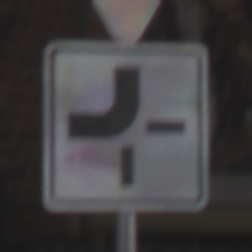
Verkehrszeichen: VerlaufVorfahrtsstrasse2
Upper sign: VorfahrtGewaehren
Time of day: Midday
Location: Roofed (Special)
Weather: Overcast
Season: NotSpecified
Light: Natural